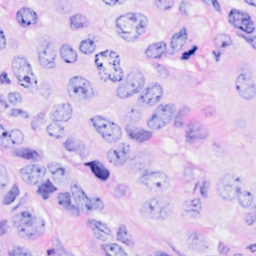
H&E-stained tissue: Breast